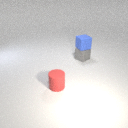
small blue rubber cube above small gray rubber cube